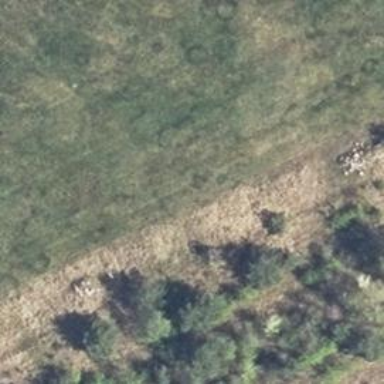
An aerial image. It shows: Hunting stand.